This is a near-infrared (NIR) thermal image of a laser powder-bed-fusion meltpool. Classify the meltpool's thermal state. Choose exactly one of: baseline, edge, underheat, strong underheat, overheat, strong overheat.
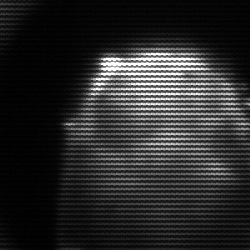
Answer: edge